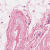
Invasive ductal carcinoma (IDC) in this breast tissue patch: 0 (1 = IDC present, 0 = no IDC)